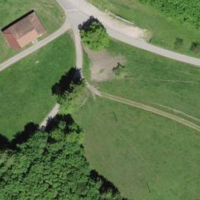
EUNIS habitat code: 25
Species observed at this site:
Cardamine pratensis